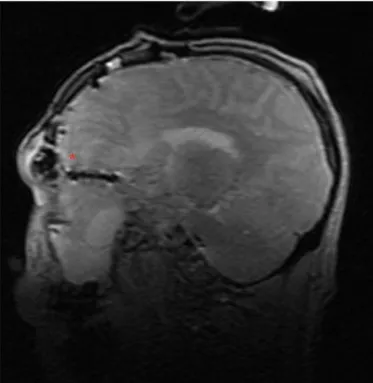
Repeat MRI status post-craniotomy resection of mass. . Sagittal MRI showing hyperattenuating areas of vasogenic edema consistent with normal changes after complete tumor resection, indicated by the red asterisk.
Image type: radiology (mri)